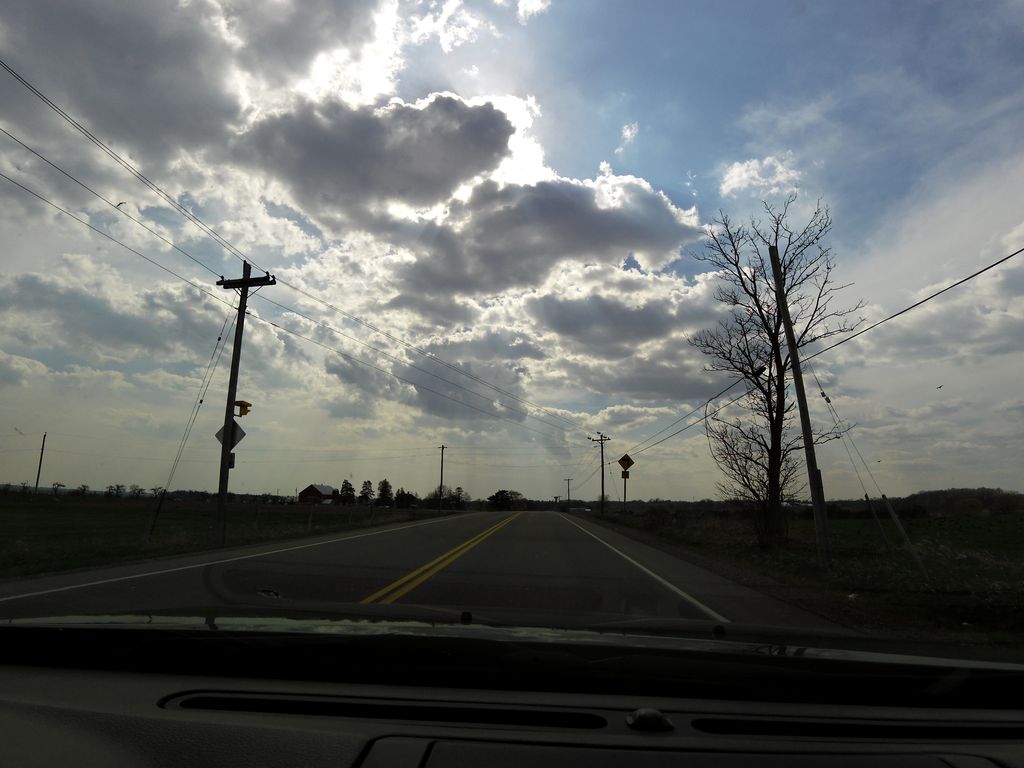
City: hamilton